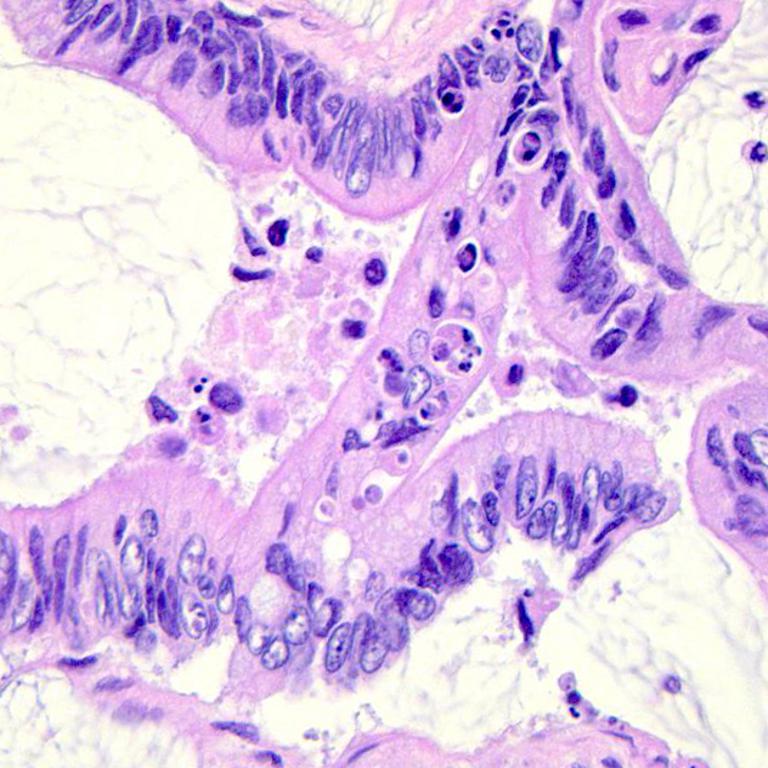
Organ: colon
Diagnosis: adenocarcinomas